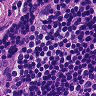
Metastatic tissue present: no